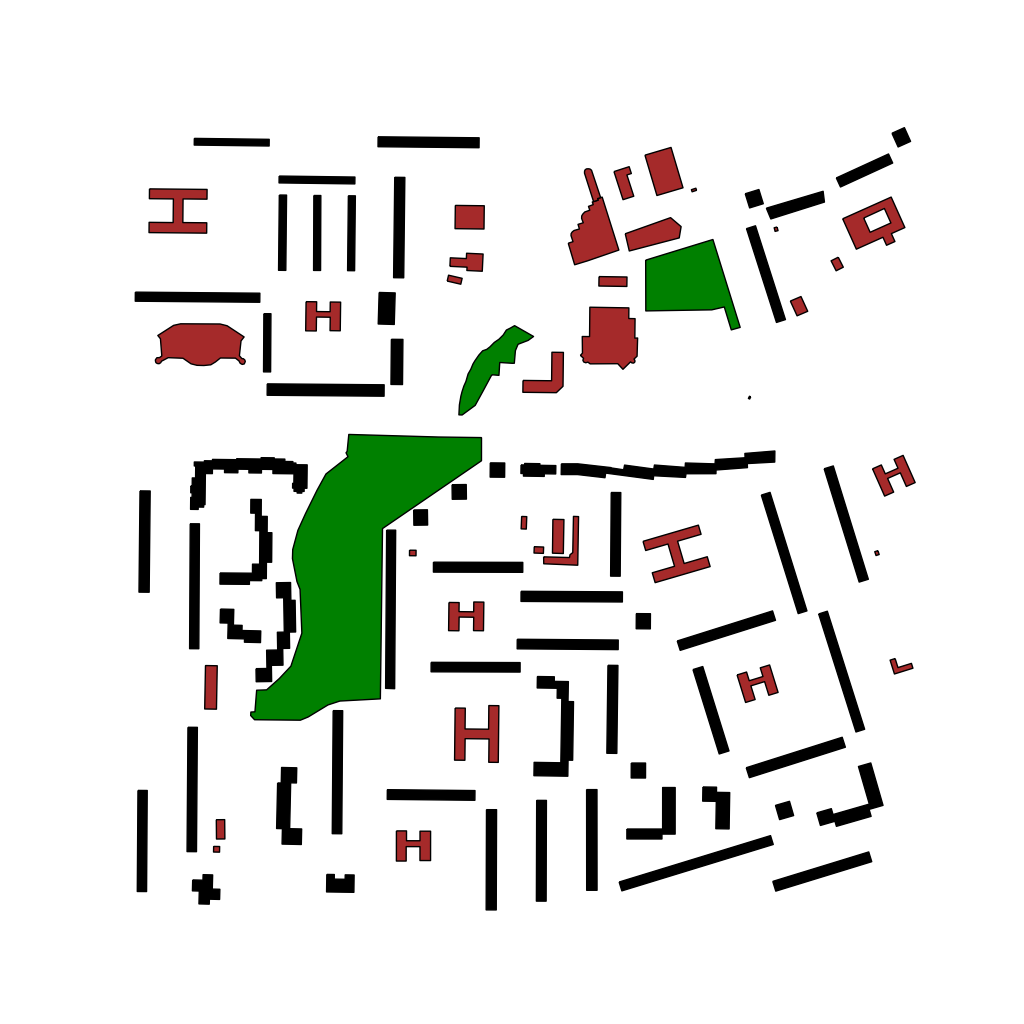
Tags: overhead vector_map, business, recreation, residential, special, modern, soviet, high_rise, individual_rise, low_rise, density_3, Building, Facility, Park, 1.0 km²